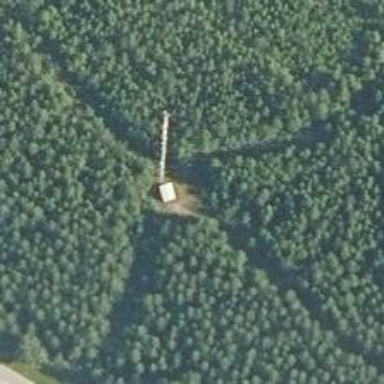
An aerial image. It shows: Communication mast tower.